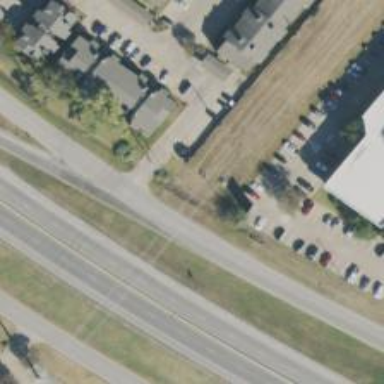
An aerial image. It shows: Secondary road with frontage road alongside.